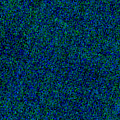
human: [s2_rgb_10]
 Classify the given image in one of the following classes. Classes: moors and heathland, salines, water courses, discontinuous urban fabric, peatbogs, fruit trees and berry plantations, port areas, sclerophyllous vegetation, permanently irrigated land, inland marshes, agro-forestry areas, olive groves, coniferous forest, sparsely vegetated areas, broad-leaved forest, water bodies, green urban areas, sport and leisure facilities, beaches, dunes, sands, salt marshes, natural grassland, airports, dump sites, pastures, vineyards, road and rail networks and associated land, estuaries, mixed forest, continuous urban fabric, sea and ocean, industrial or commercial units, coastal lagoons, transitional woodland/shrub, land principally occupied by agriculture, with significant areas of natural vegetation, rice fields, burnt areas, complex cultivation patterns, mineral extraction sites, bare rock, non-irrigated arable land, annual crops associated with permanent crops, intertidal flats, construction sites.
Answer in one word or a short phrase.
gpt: sea and ocean